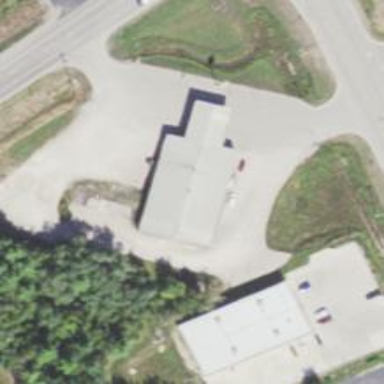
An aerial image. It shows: Convenience shop.